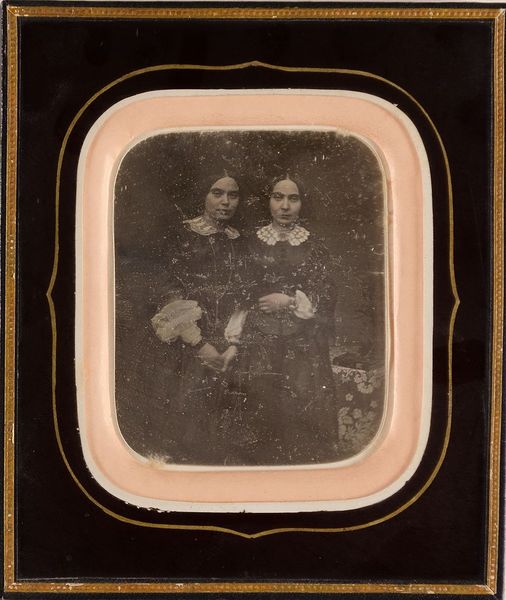
Titel: Die Schwestern Goldschmidt
Standort: Hamburg
Institution: Museum für Kunst und Gewerbe Hamburg
Schlagwörter: frau, portrait, figur, schwestern, foto, fotografie, photographie, doppelbildnis, doppelportrait, schwester, photo, lichtbild, daguerreotypie, bildwerke, angewandte und bildende kunst, hessische systematik, porträt, mädchen, porträtfotografie, porträtphotographie, doppelporträt